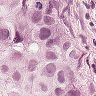
Metastatic tissue present: yes